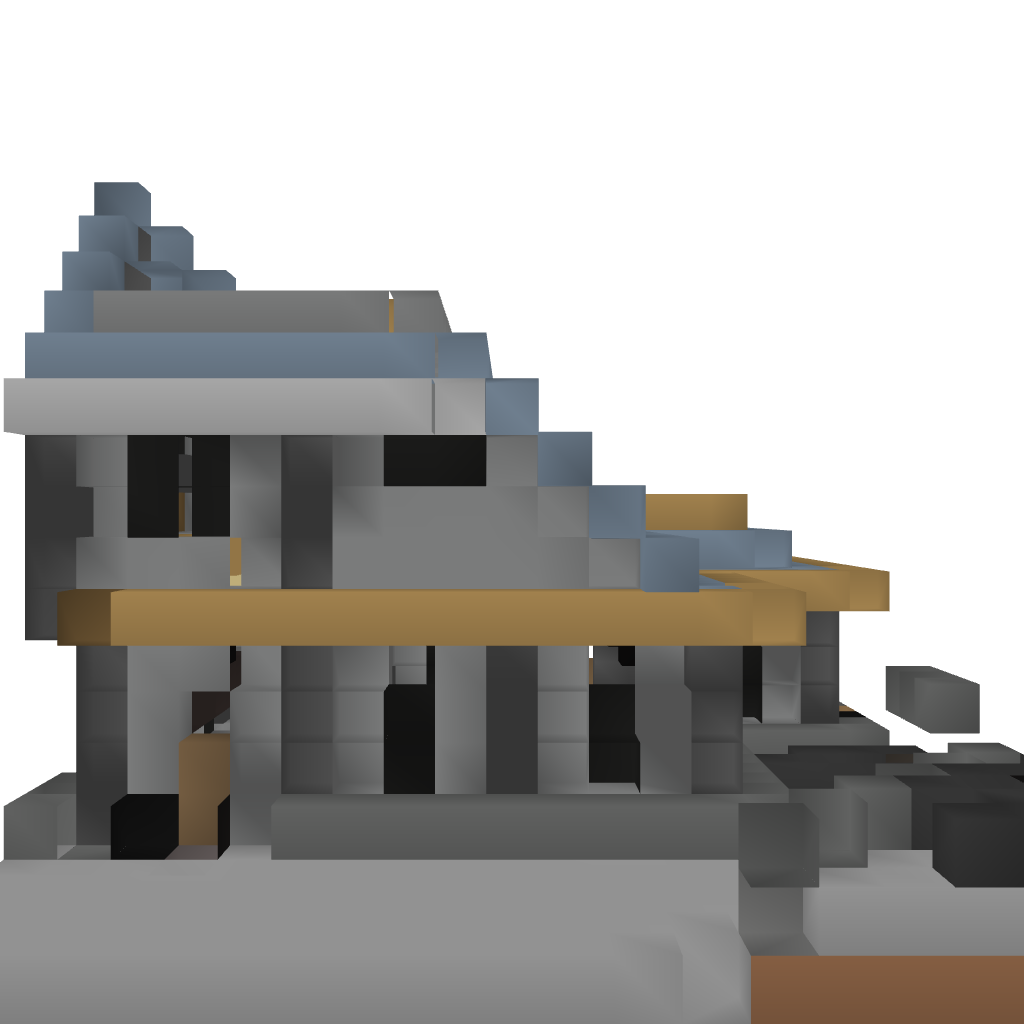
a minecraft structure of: Perfect Survival House